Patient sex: M
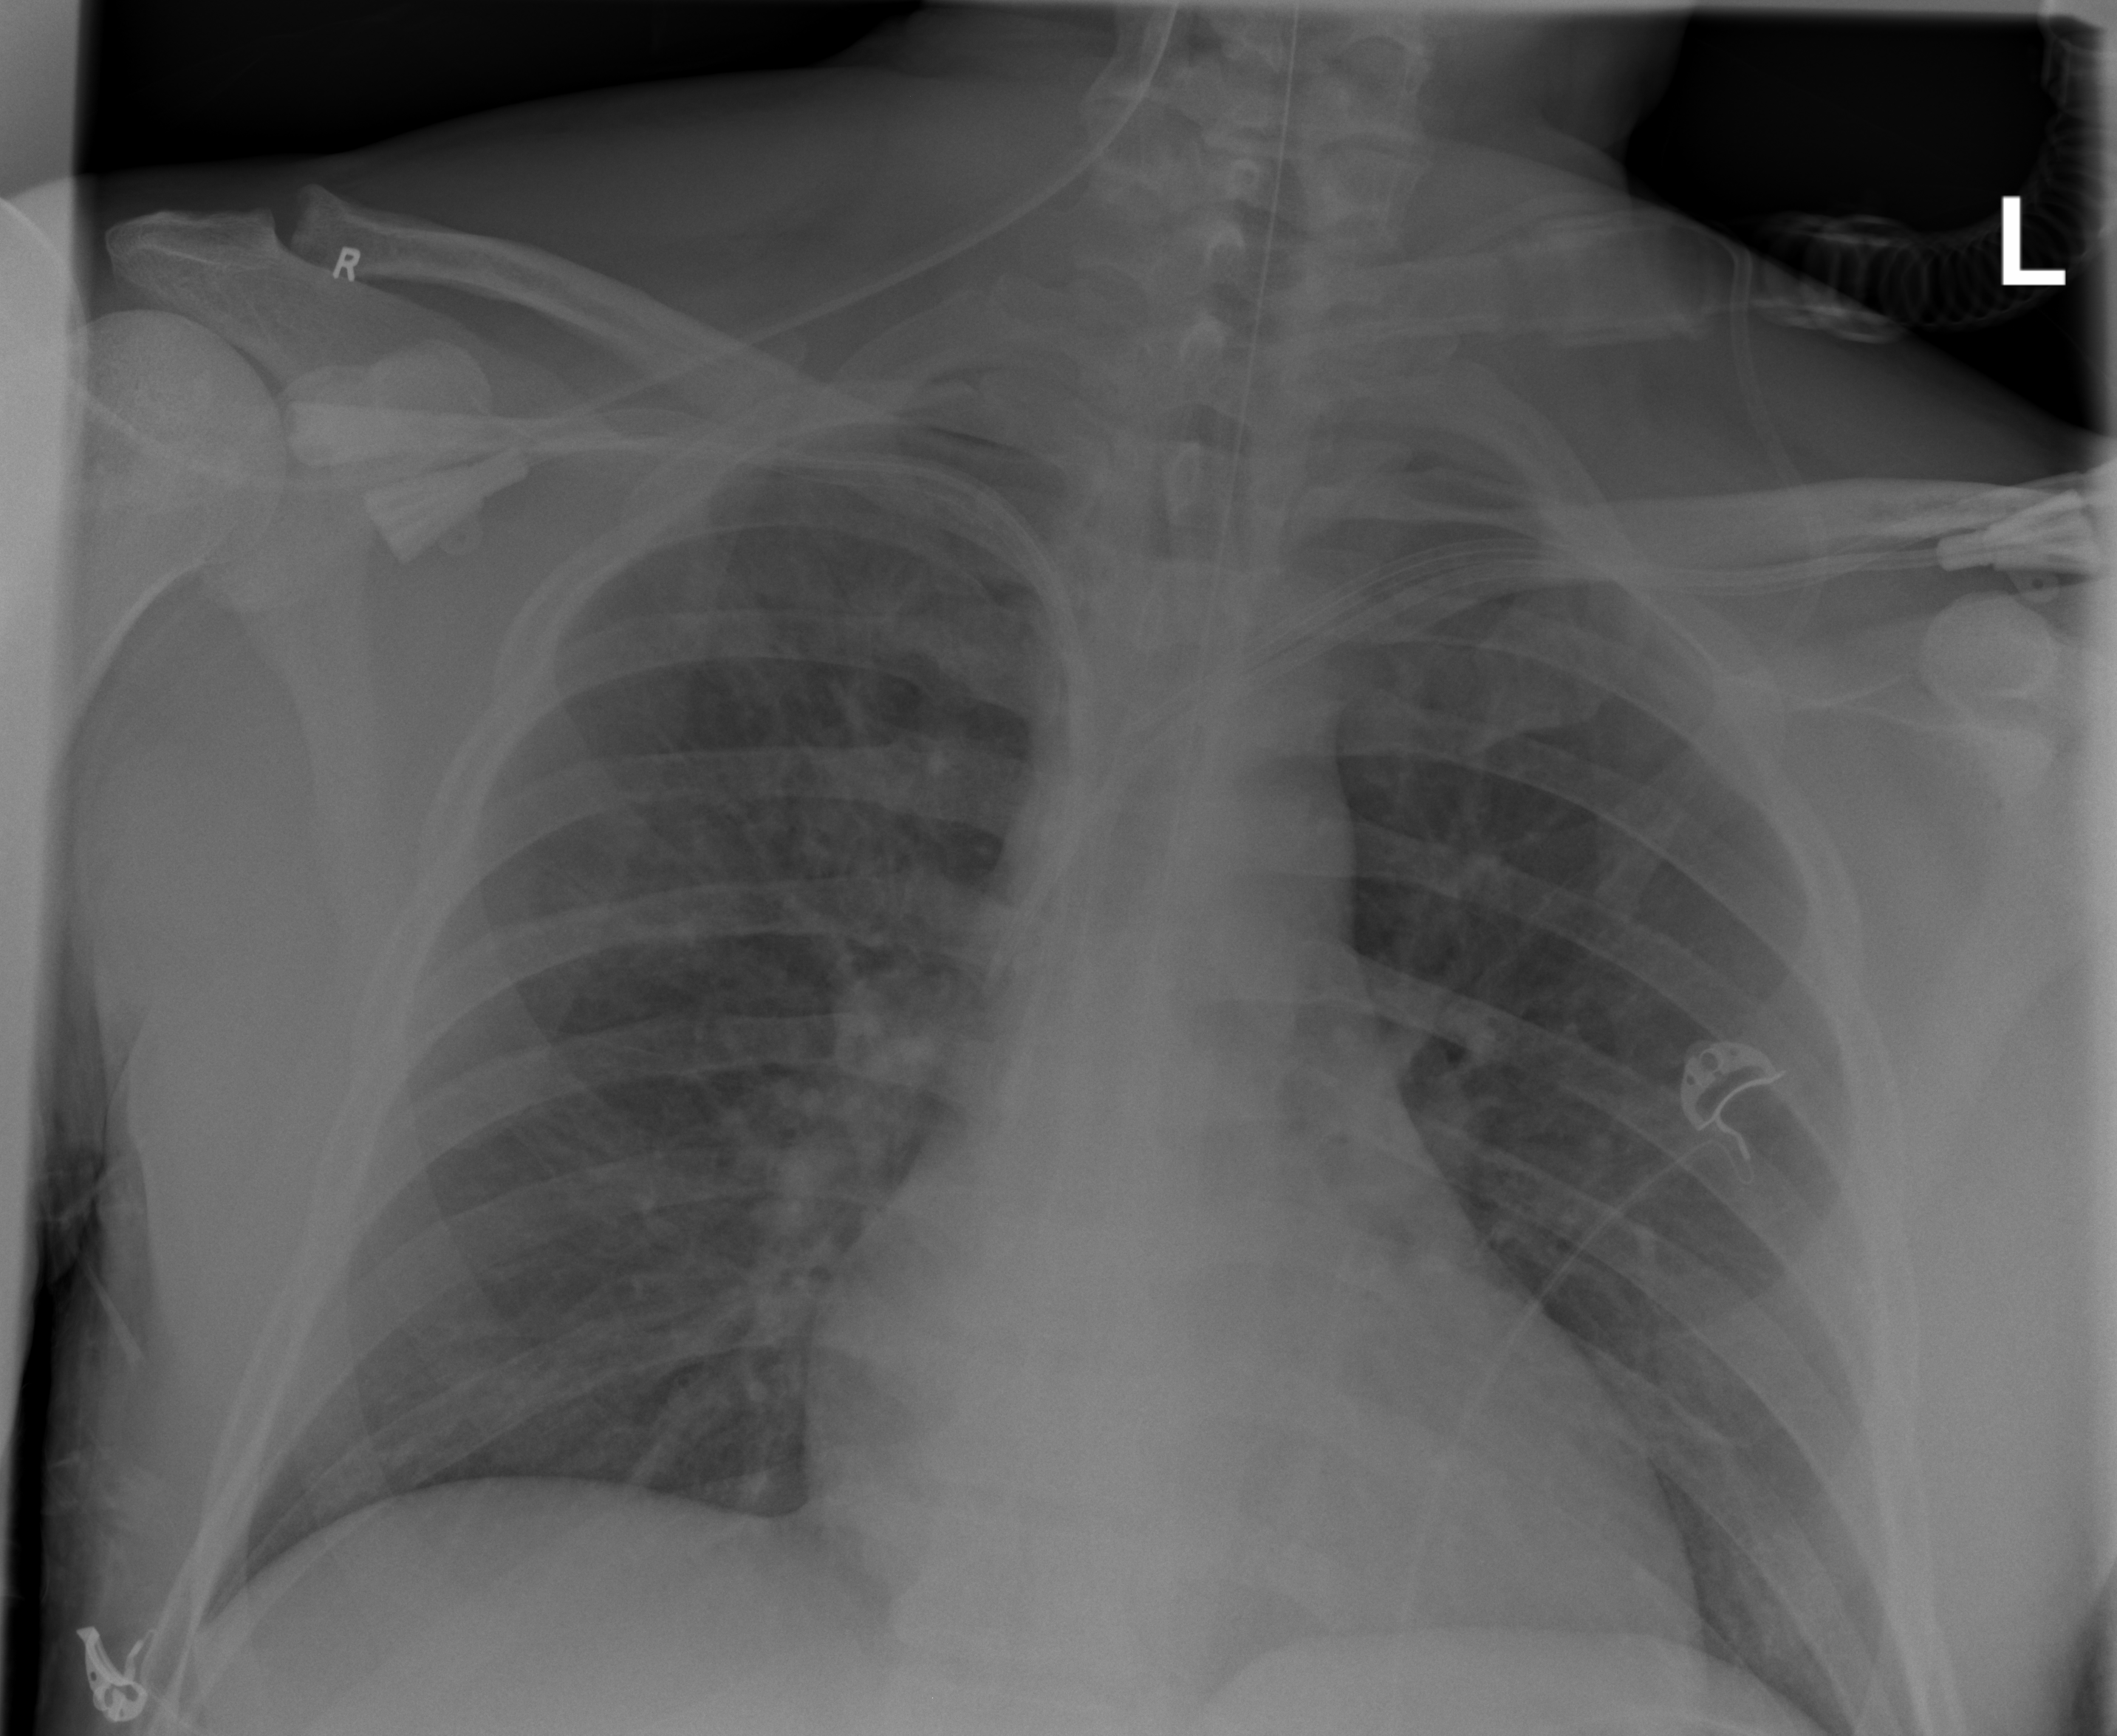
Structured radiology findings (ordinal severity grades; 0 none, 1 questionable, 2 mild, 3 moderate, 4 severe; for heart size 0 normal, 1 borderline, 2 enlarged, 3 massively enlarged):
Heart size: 1
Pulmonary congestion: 1
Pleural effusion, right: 0
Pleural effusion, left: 0
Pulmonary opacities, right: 3
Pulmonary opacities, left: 0
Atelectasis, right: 1
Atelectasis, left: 2